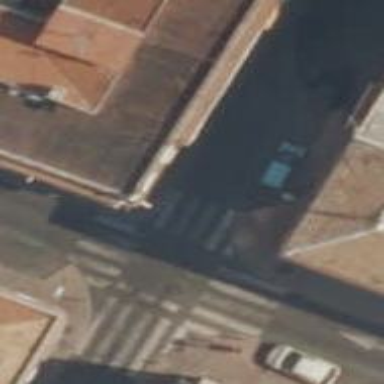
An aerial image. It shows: Uncontrolled zebra crossing on the road.